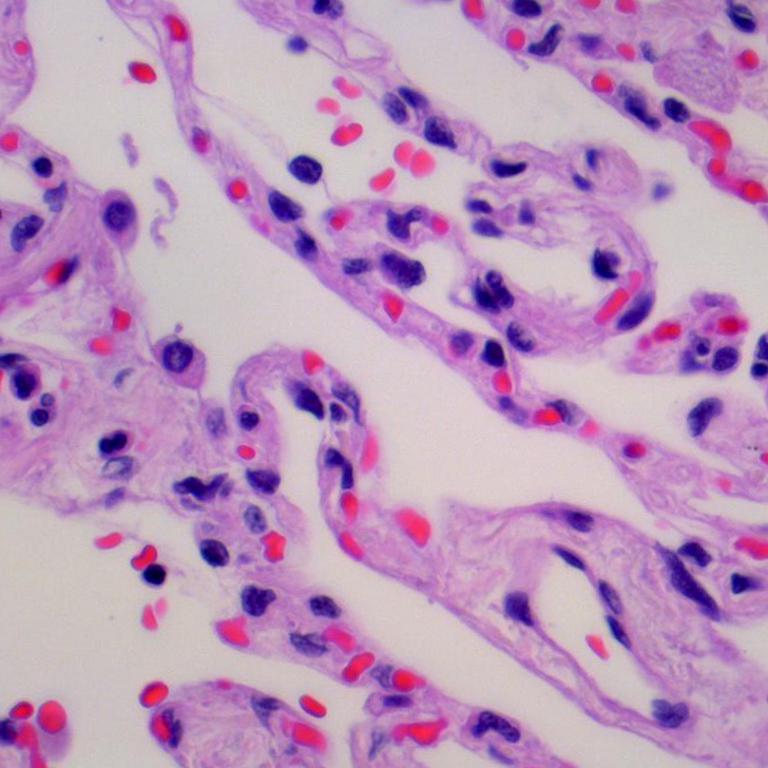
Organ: lung
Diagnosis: benign